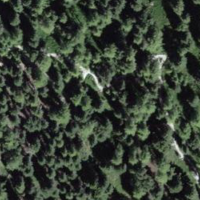
EUNIS habitat code: 43
Species observed at this site:
Chamaenerion angustifolium
Regulus regulus
Turdus torquatus
Hipparchia semele